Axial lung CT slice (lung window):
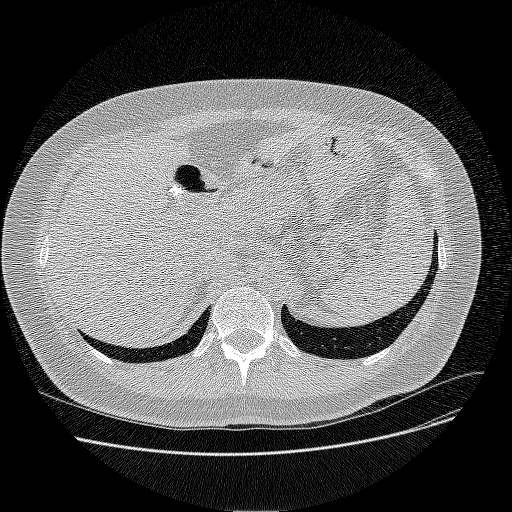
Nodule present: no